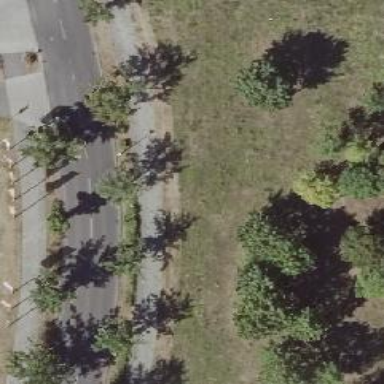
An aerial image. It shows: Avenue lined with deciduous broadleaved trees.